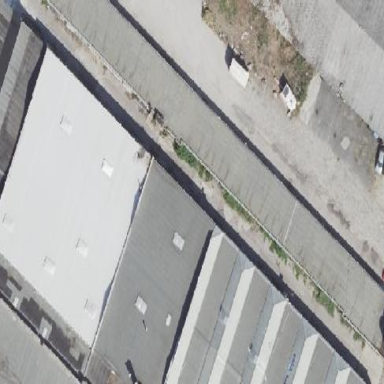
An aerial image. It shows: Industrial building used for industrial purposes.